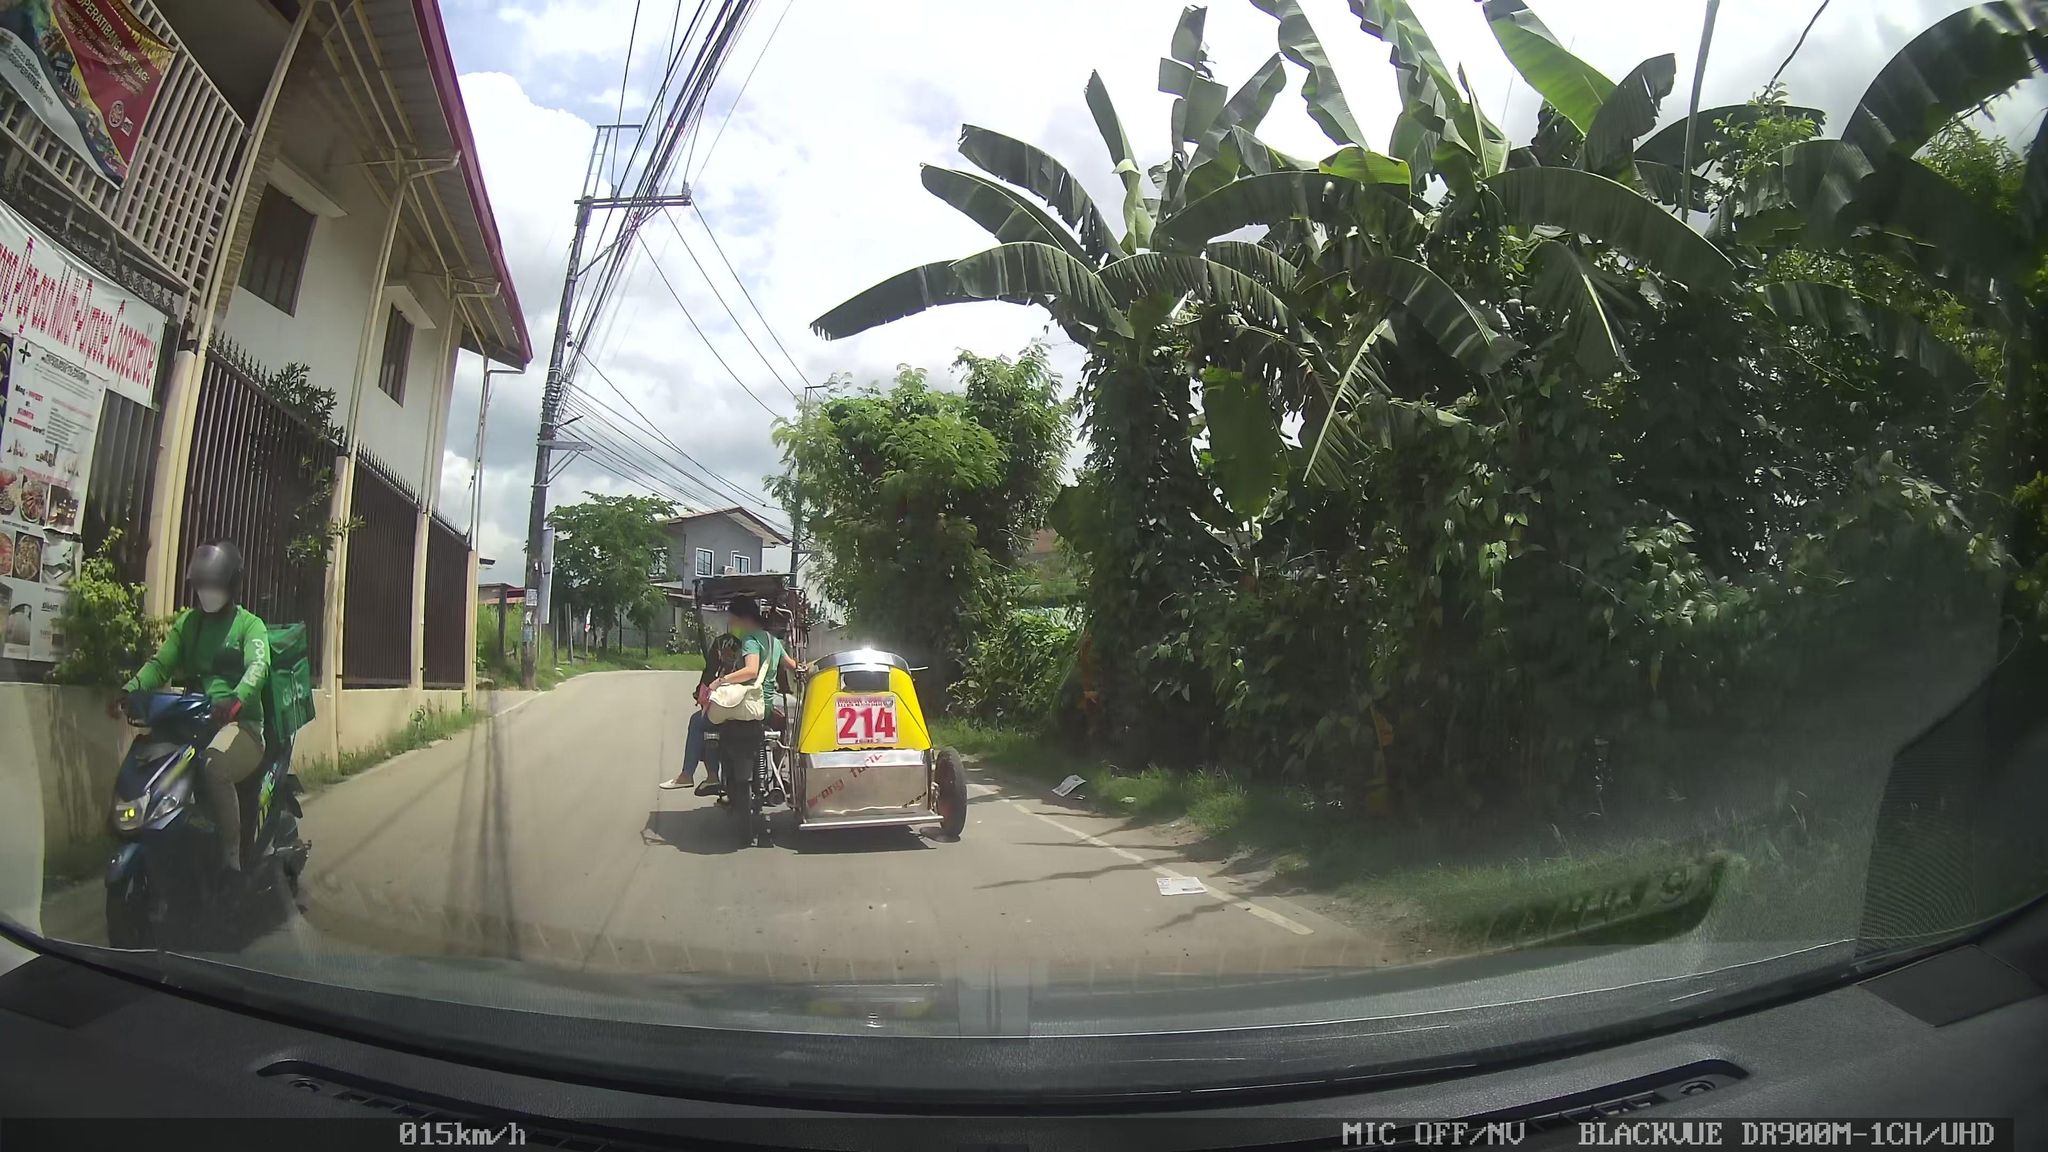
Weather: clear
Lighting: day
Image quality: good
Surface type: driving surface
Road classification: tertiary
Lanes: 2.0
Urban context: urban centre
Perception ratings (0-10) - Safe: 3.26, Lively: 5.21, Beautiful: 2.85, Boring: 5.23, Depressing: 4.84, Wealthy: 1.91